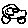
Label: car